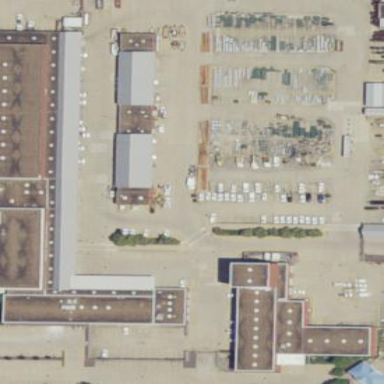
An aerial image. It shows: Utility depot.